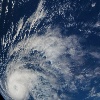
Label: cloud